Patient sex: M
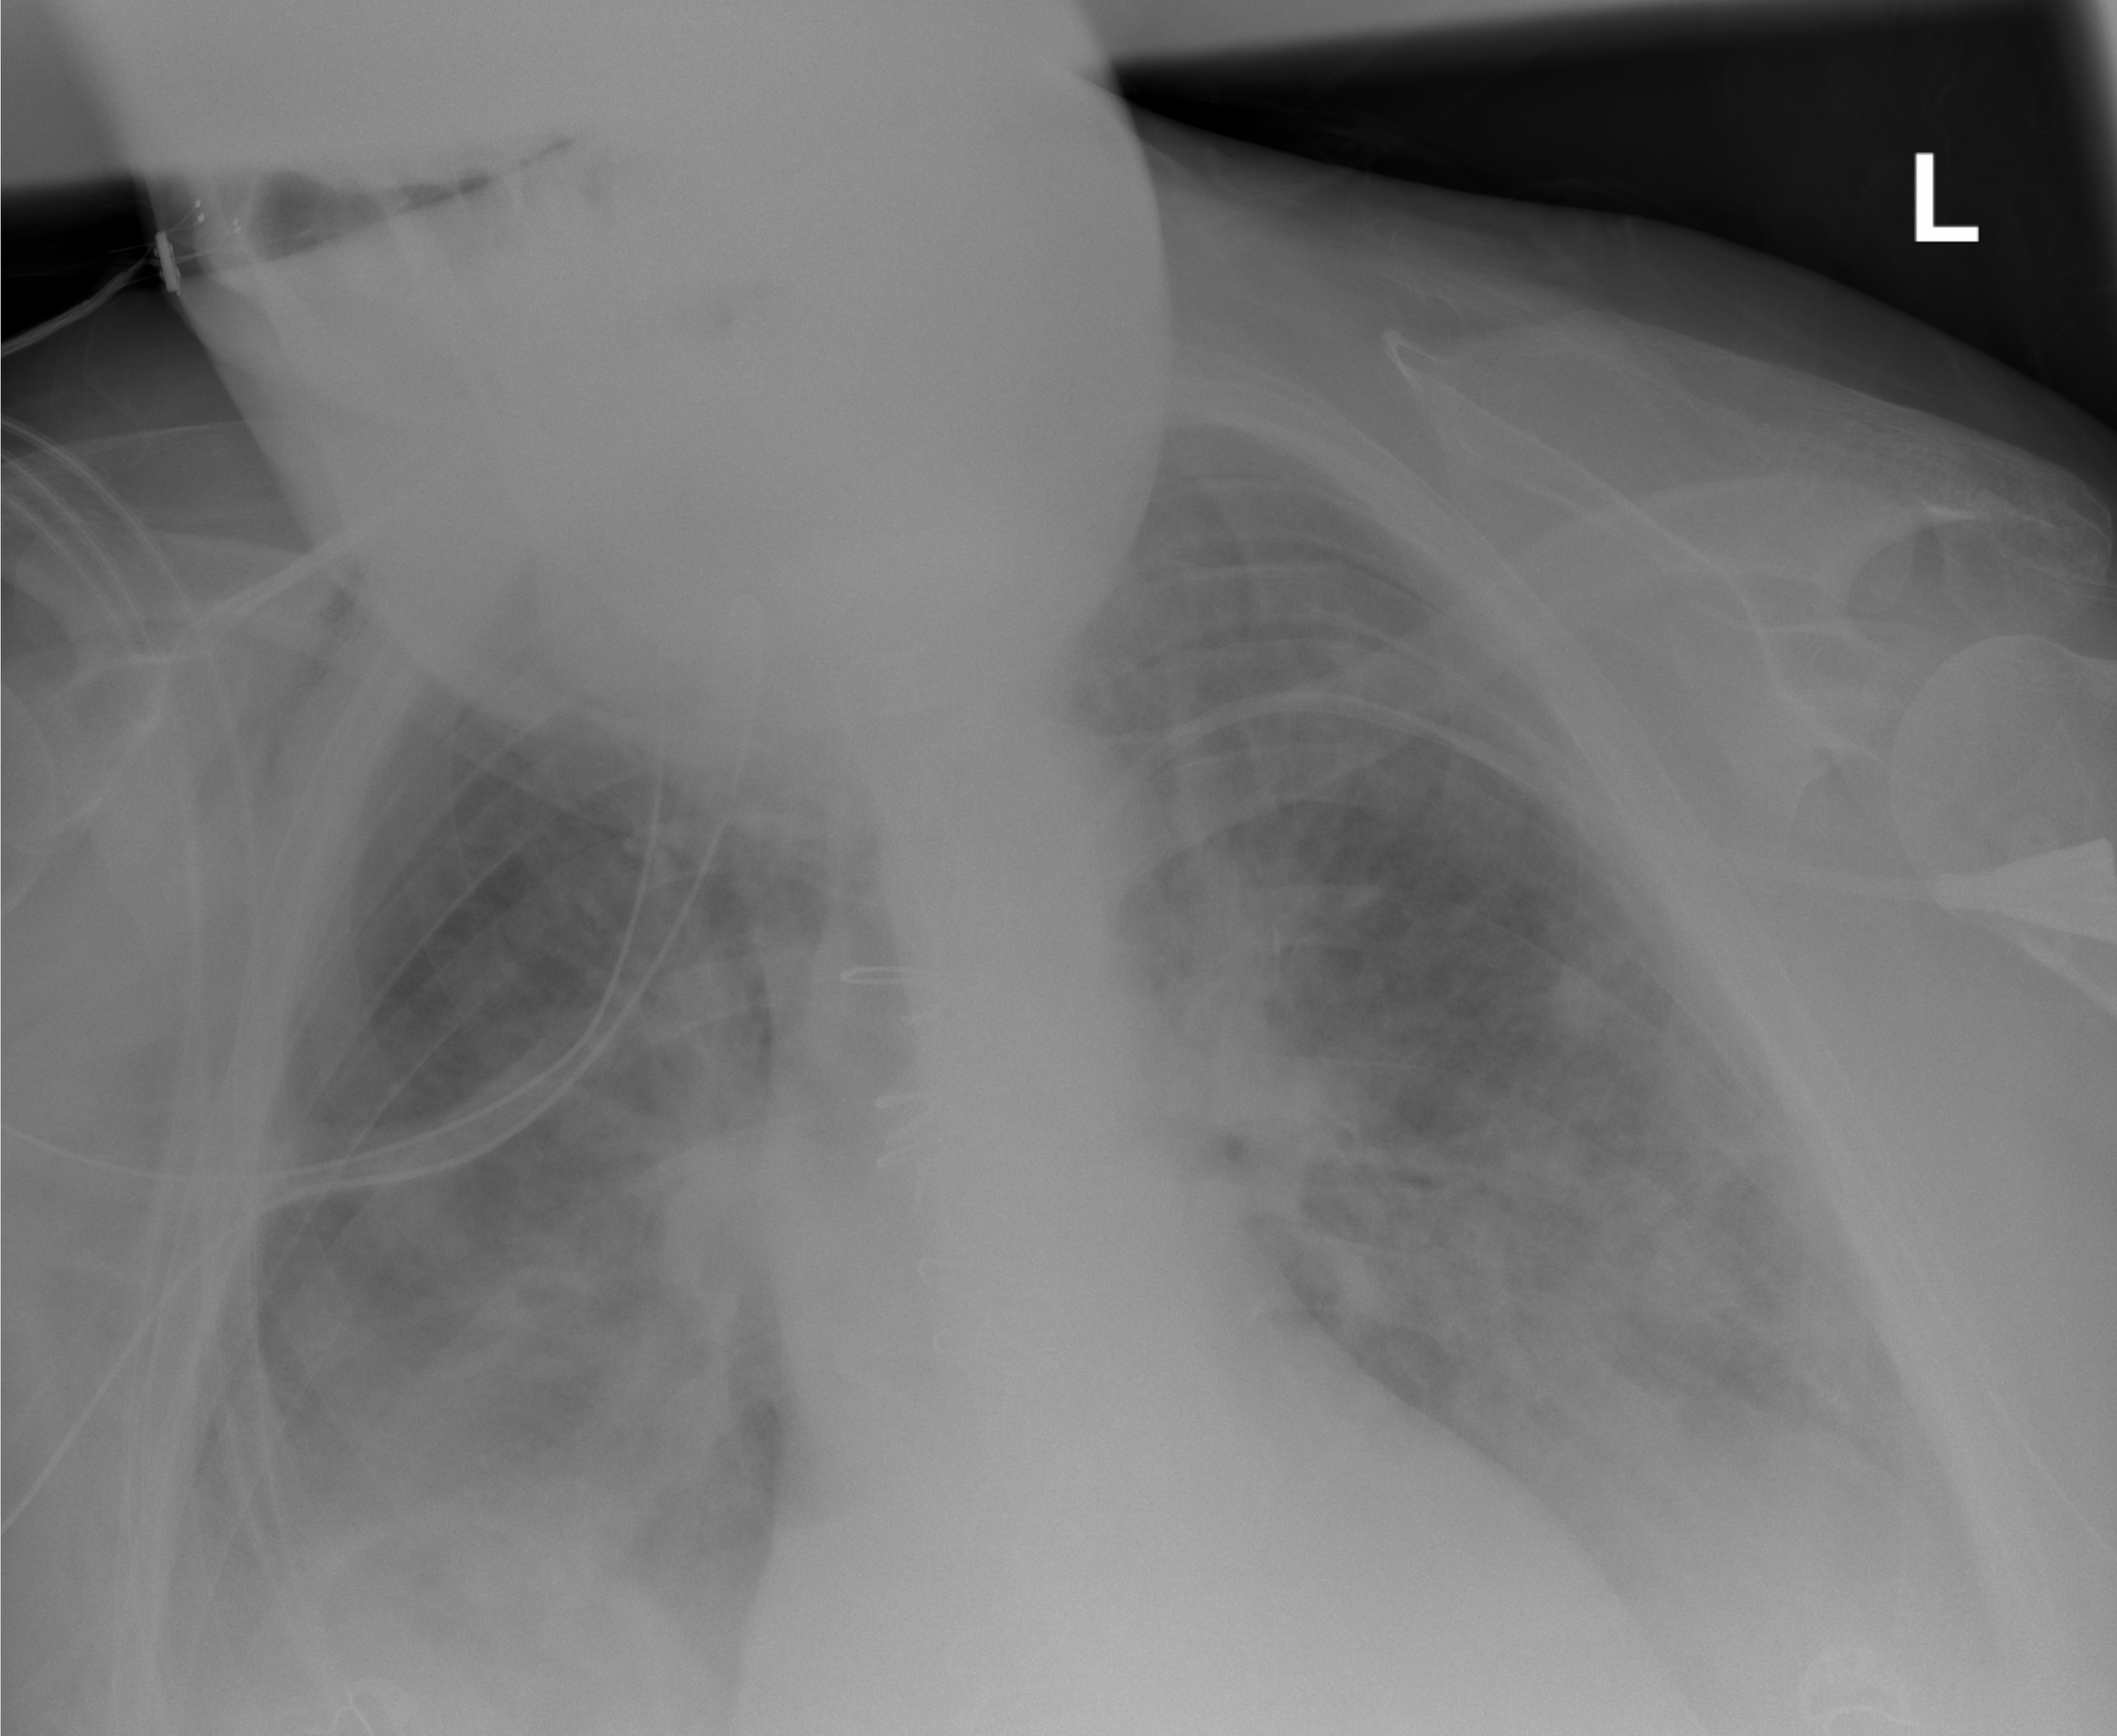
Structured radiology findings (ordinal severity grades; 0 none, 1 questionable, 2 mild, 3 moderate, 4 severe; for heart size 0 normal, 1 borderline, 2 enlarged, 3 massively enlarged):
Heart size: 2
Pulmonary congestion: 2
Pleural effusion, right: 2
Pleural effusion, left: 2
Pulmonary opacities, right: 2
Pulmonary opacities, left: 2
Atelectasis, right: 3
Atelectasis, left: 2